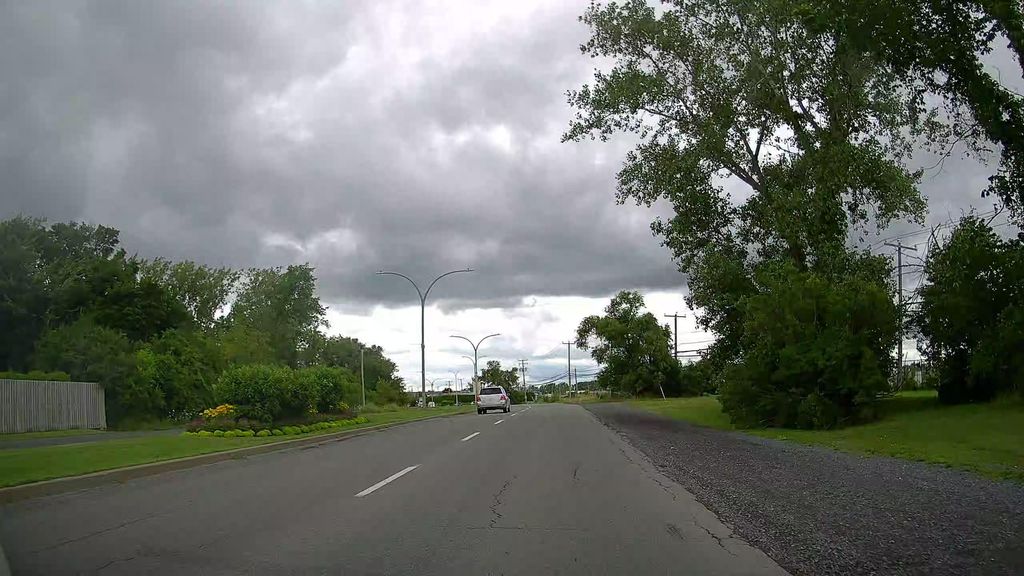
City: montreal